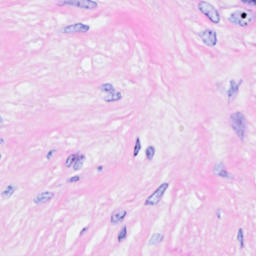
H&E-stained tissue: Breast